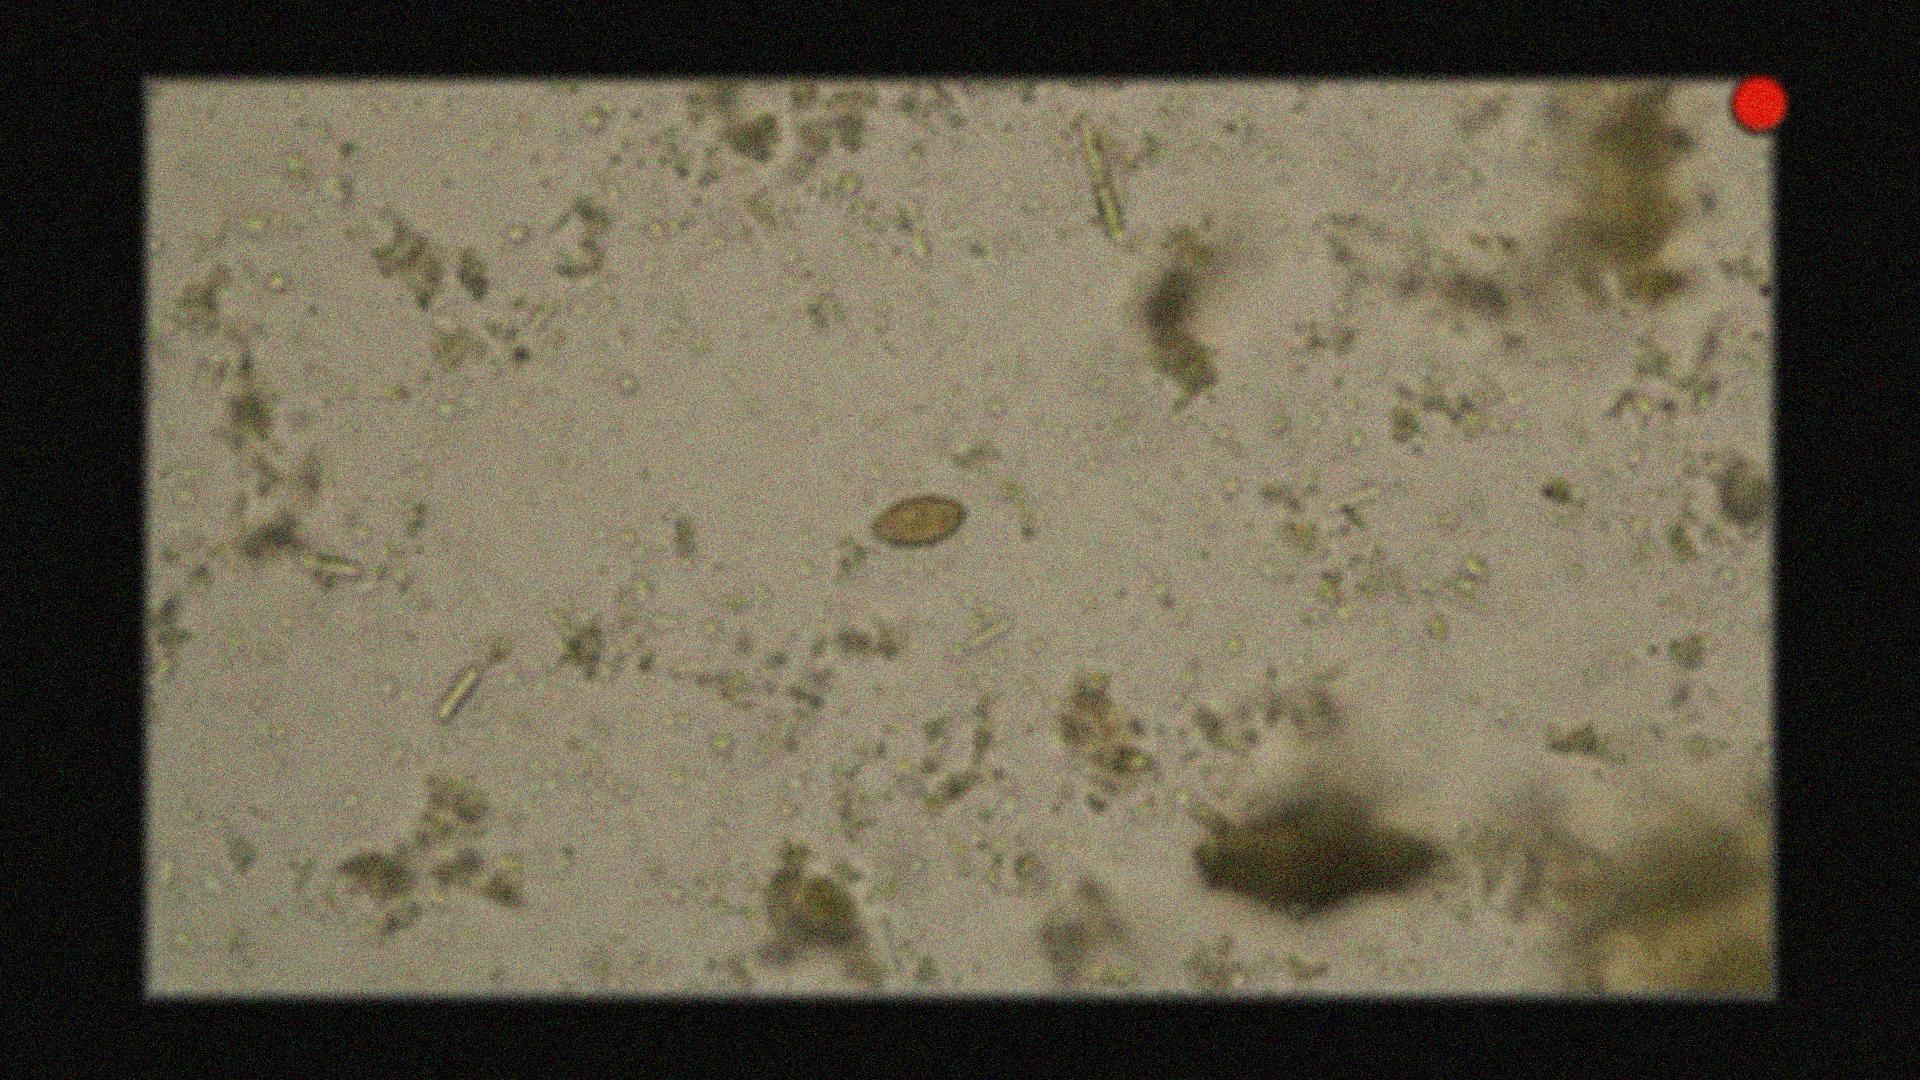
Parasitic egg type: Opisthorchis viverrine